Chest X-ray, PA view. Patient: 26 years old, sex F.
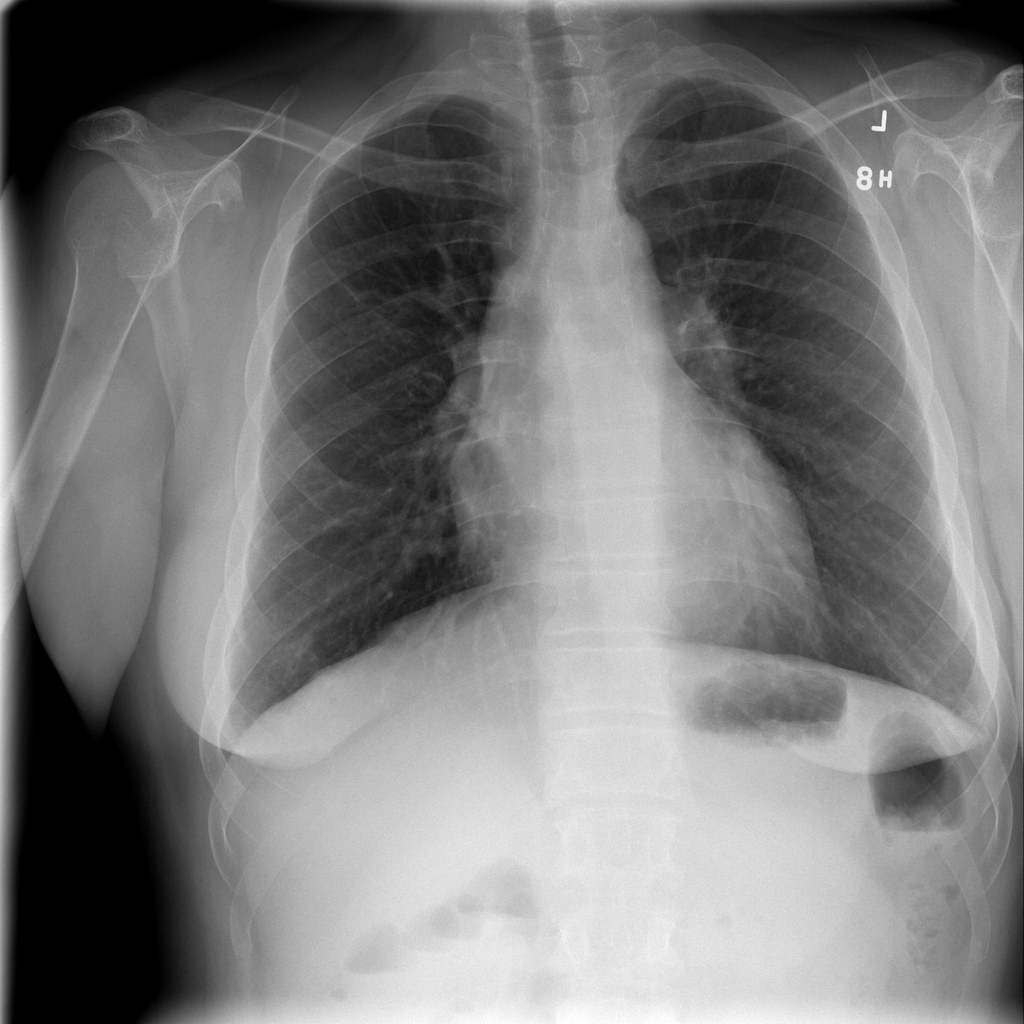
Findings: No Finding